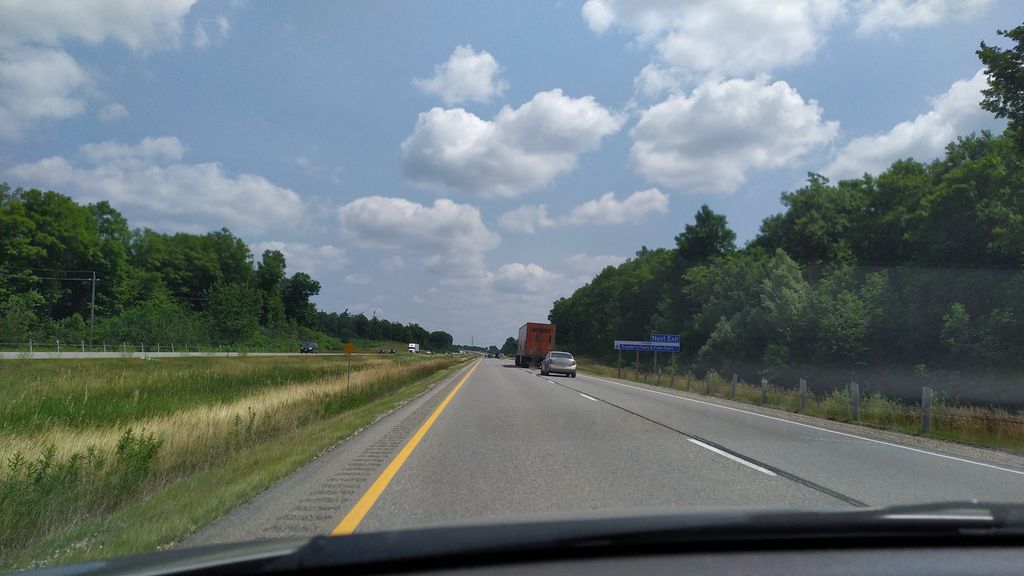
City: kitchener-waterloo